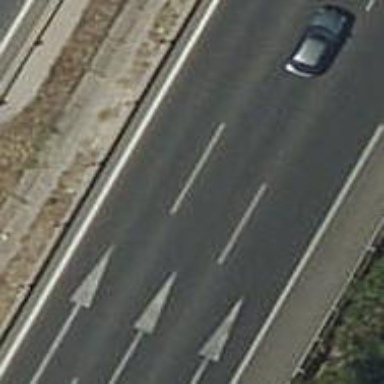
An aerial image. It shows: Motorway junction.